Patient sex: M
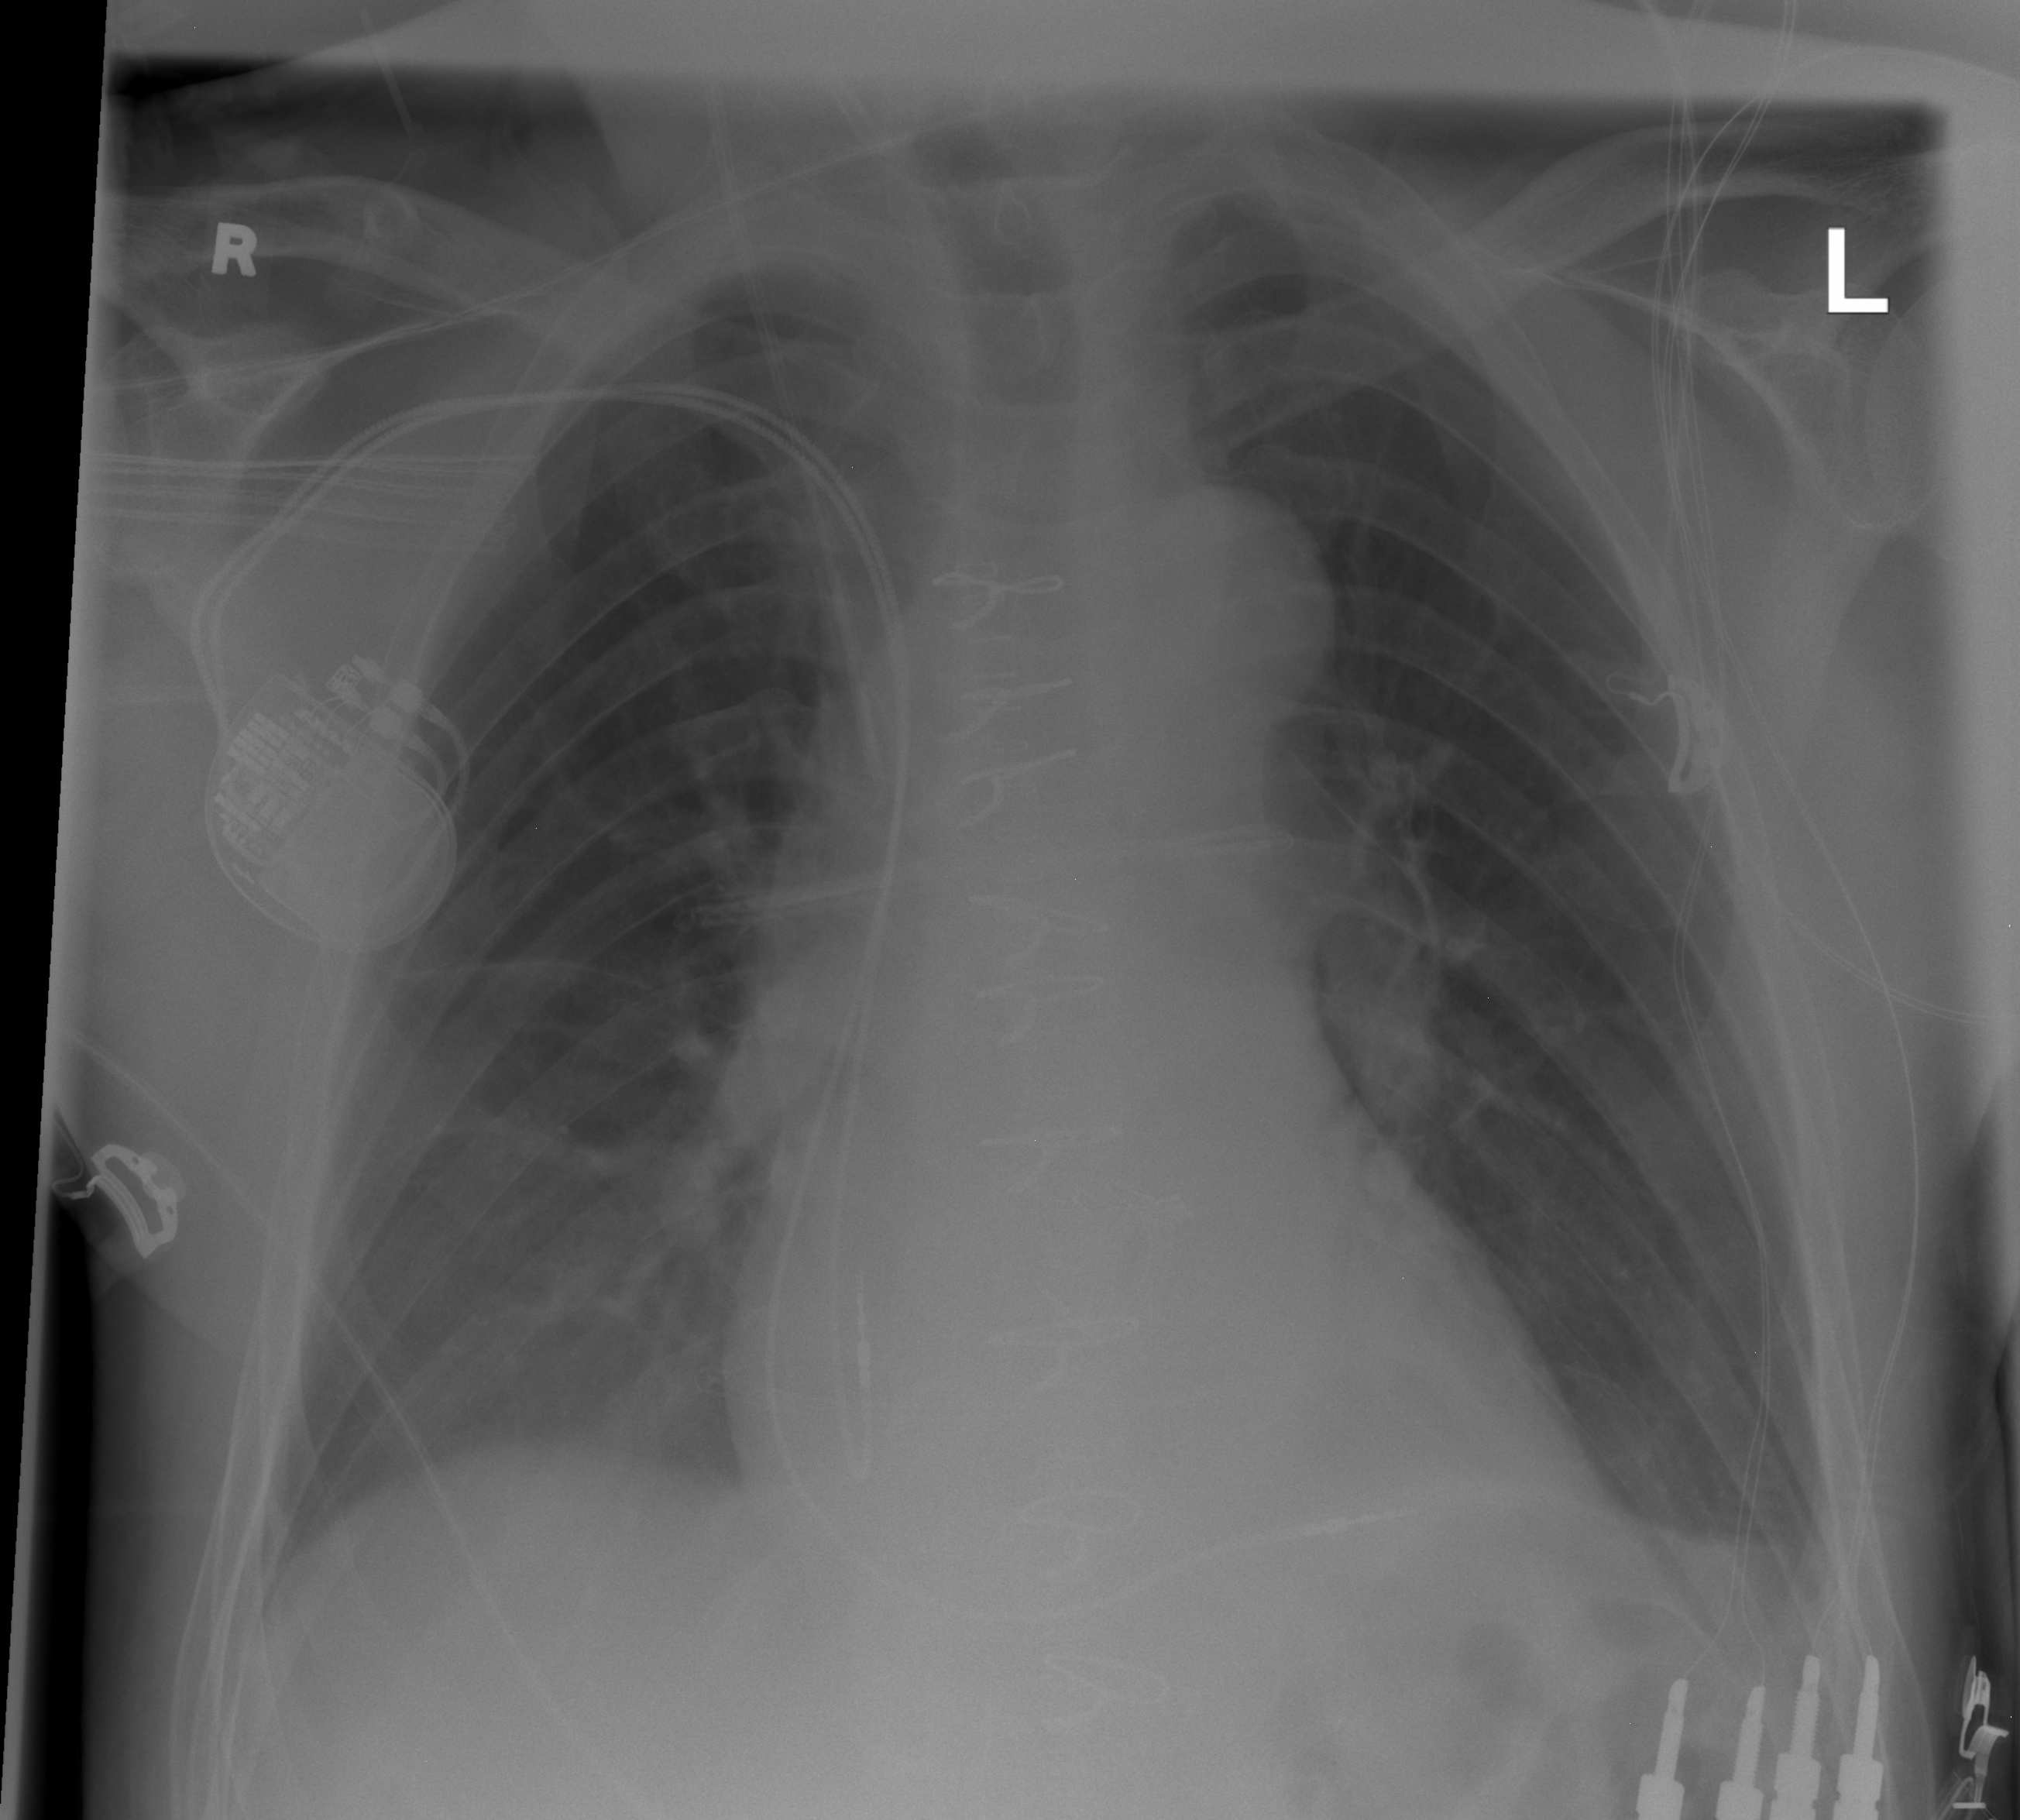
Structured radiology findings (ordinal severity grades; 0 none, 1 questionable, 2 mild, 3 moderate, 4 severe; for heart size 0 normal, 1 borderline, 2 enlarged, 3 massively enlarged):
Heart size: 0
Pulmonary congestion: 0
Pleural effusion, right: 0
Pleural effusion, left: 0
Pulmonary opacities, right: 0
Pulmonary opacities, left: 0
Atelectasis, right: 1
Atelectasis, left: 2